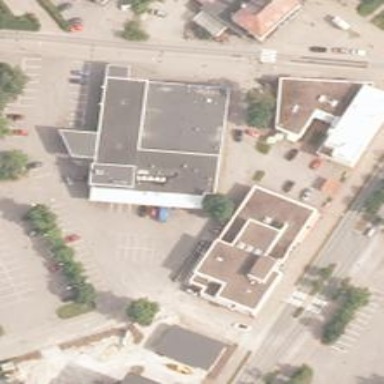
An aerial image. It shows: Supermarket.